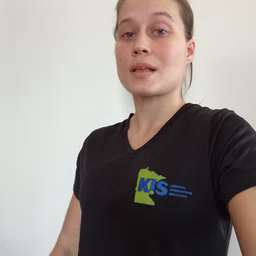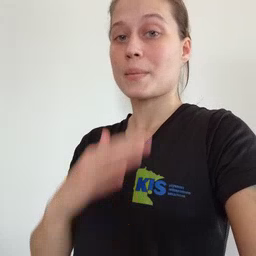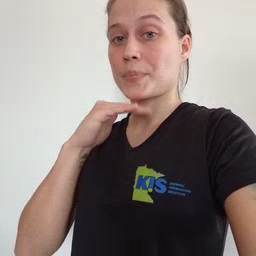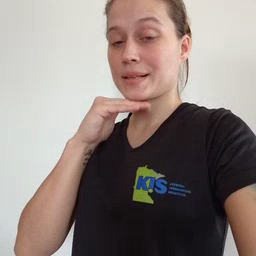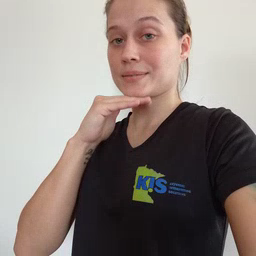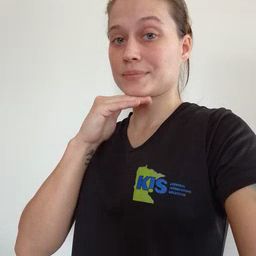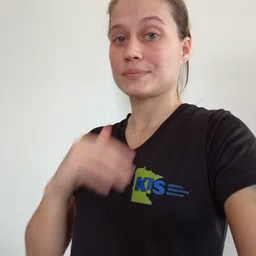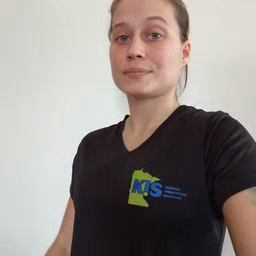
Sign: pig